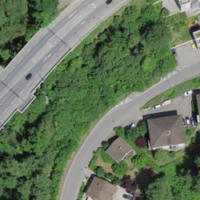
EUNIS habitat code: 44
Species observed at this site:
Vicia sepium